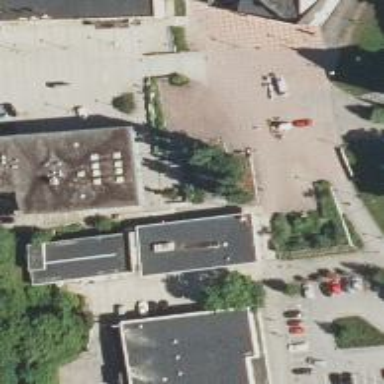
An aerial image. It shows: Marketplace with pedestrian road paved with paving stones.